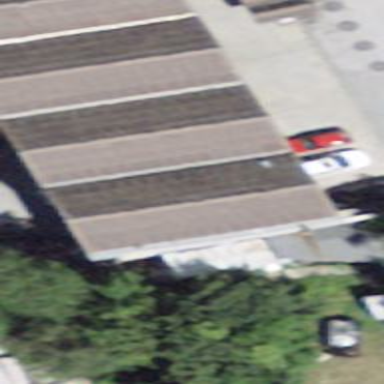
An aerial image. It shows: Car wash facility located inside building.